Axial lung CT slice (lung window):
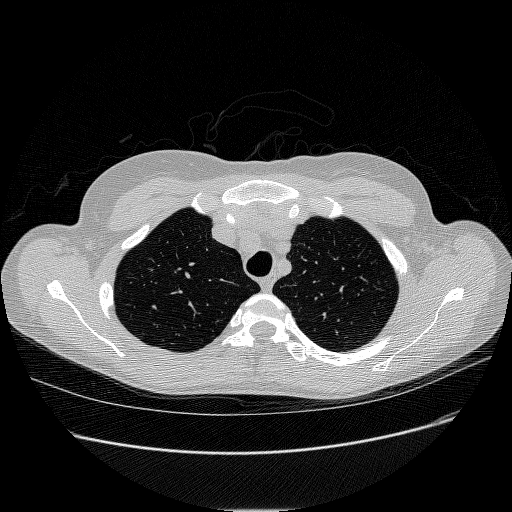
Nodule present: no